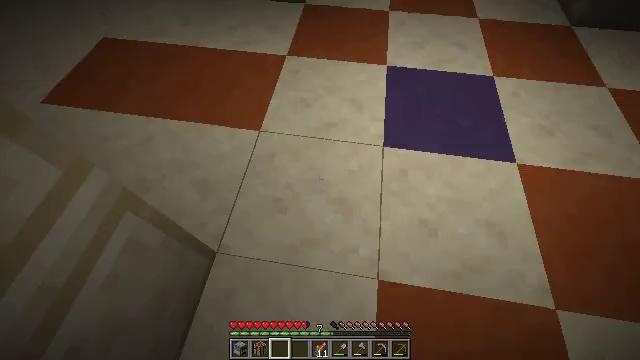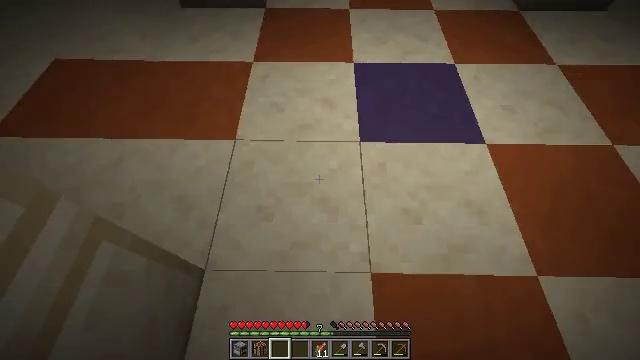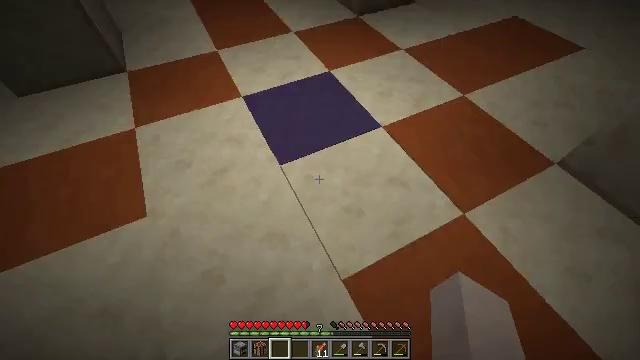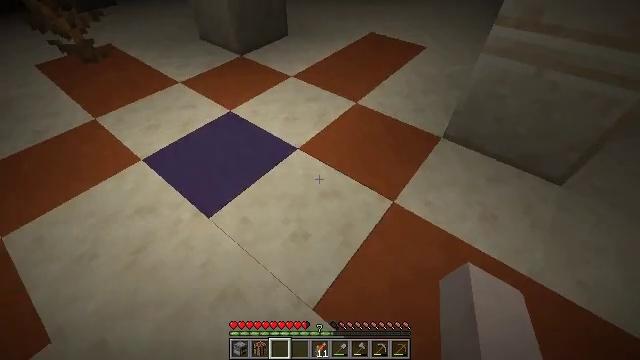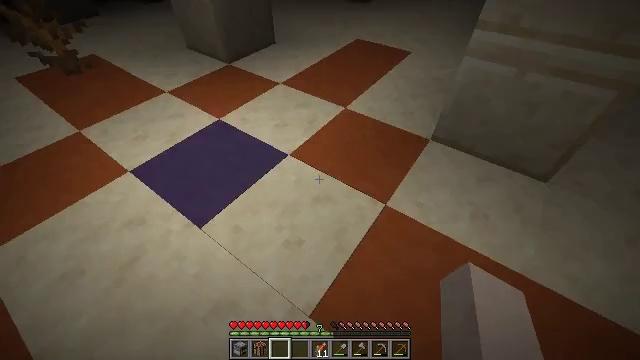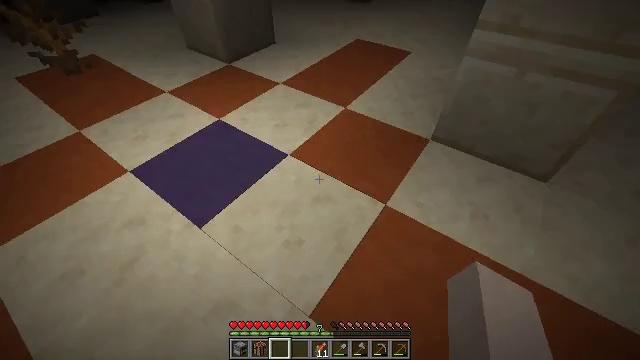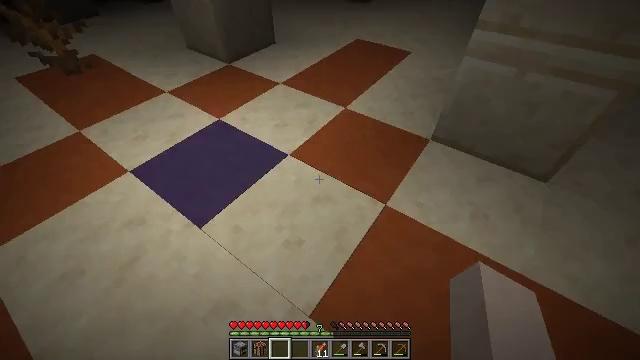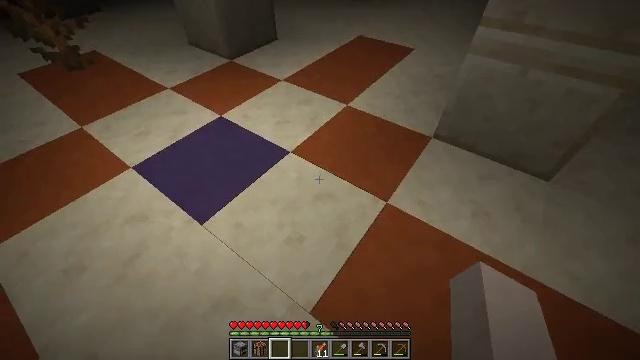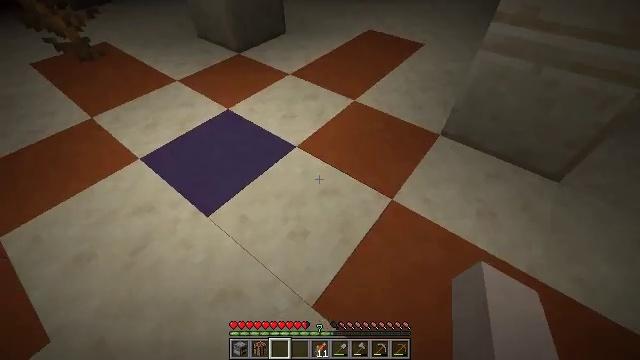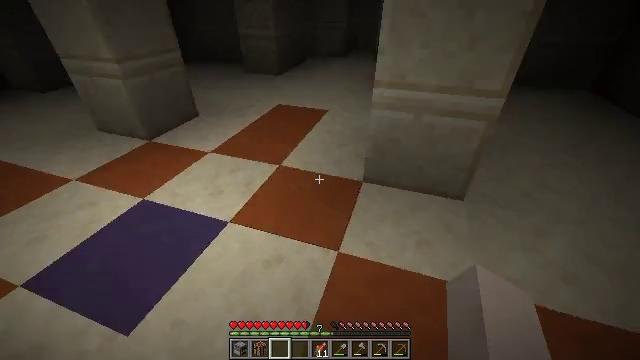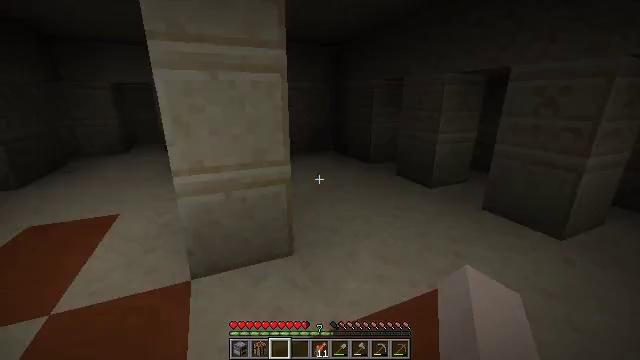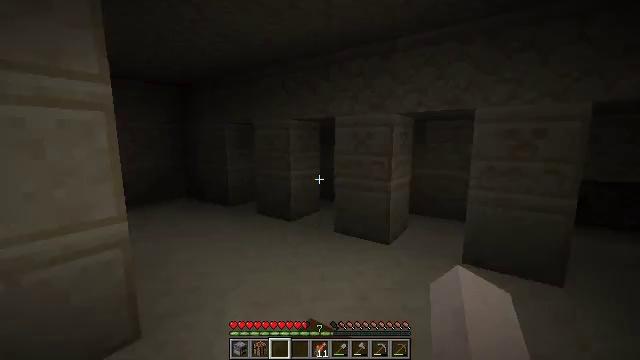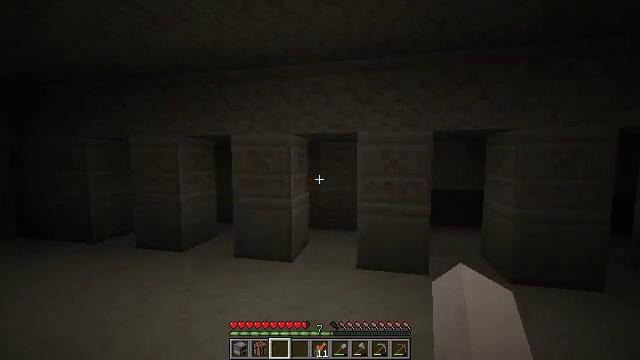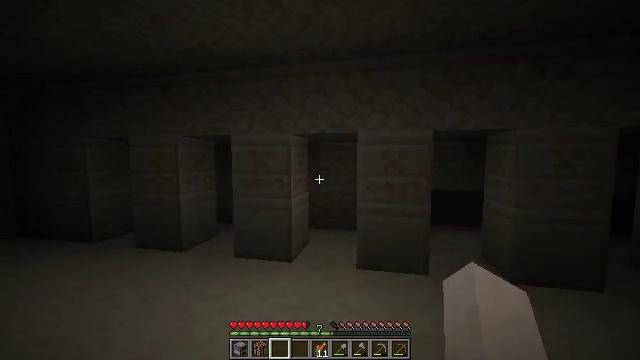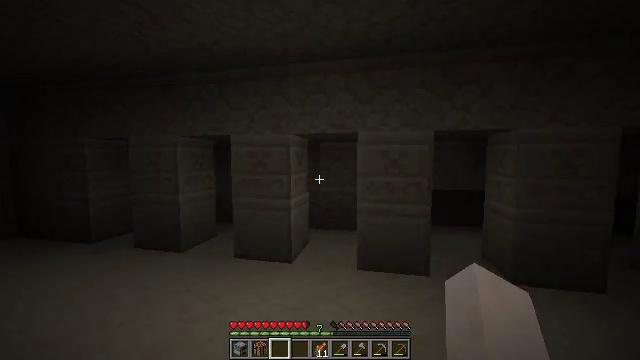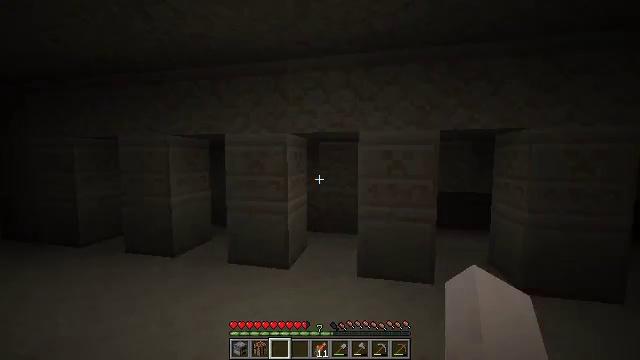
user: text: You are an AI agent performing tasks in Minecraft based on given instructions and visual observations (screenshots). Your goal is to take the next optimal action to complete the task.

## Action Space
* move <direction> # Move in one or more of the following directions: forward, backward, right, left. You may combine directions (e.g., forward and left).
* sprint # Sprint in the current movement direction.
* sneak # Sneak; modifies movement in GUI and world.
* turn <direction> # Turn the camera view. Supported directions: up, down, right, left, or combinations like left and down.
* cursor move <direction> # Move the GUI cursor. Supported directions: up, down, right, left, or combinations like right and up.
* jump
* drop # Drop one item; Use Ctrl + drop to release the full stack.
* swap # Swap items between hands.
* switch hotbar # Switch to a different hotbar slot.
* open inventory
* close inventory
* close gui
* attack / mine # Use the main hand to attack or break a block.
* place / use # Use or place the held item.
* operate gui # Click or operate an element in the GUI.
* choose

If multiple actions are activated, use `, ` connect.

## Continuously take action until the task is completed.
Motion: motion action
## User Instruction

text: Dig up some cut sandstone blocks.
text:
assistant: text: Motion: turn right
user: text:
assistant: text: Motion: turn right and up
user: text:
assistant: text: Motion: turn right and up
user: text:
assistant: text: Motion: turn right and up
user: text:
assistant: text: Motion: no_op
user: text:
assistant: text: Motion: no_op
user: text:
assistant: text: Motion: no_op
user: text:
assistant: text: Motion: turn left and down
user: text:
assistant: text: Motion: turn right and up
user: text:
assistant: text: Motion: turn right and up
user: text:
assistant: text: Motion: turn right and up
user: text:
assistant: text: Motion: turn right and up
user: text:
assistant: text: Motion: no_op
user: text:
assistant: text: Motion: move forward
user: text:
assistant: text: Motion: move forward
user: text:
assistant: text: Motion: move forward
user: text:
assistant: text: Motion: move forward
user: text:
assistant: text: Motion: move forward, turn right
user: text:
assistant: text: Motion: move forward, turn right and down
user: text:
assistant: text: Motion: move forward, turn right
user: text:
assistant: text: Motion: move forward, turn right and up
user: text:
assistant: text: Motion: turn right and up
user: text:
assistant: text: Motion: turn left
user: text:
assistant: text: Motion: no_op
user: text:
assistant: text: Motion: no_op
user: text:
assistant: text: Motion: no_op
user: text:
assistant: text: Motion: no_op
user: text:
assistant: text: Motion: turn right and down
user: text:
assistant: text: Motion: turn right and down
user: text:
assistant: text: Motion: turn right and down